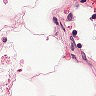
Metastatic tissue present: no